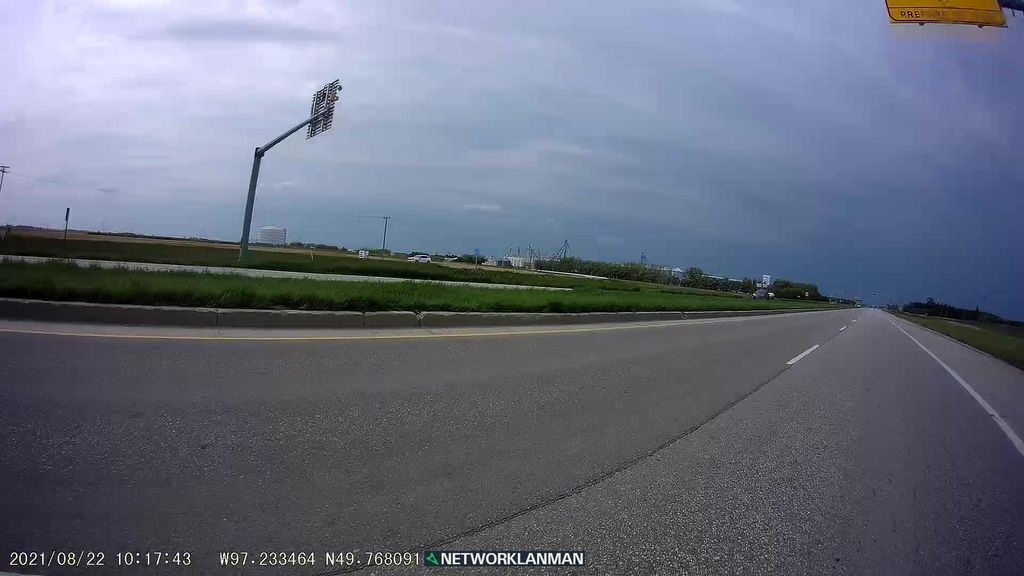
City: winnipeg